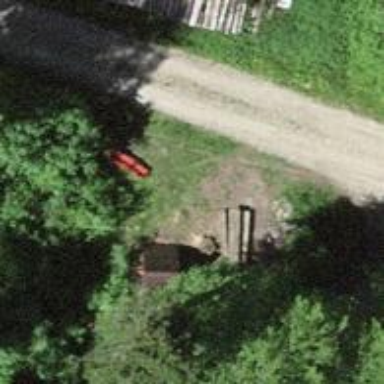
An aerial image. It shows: Picnic table located in leisure land area.